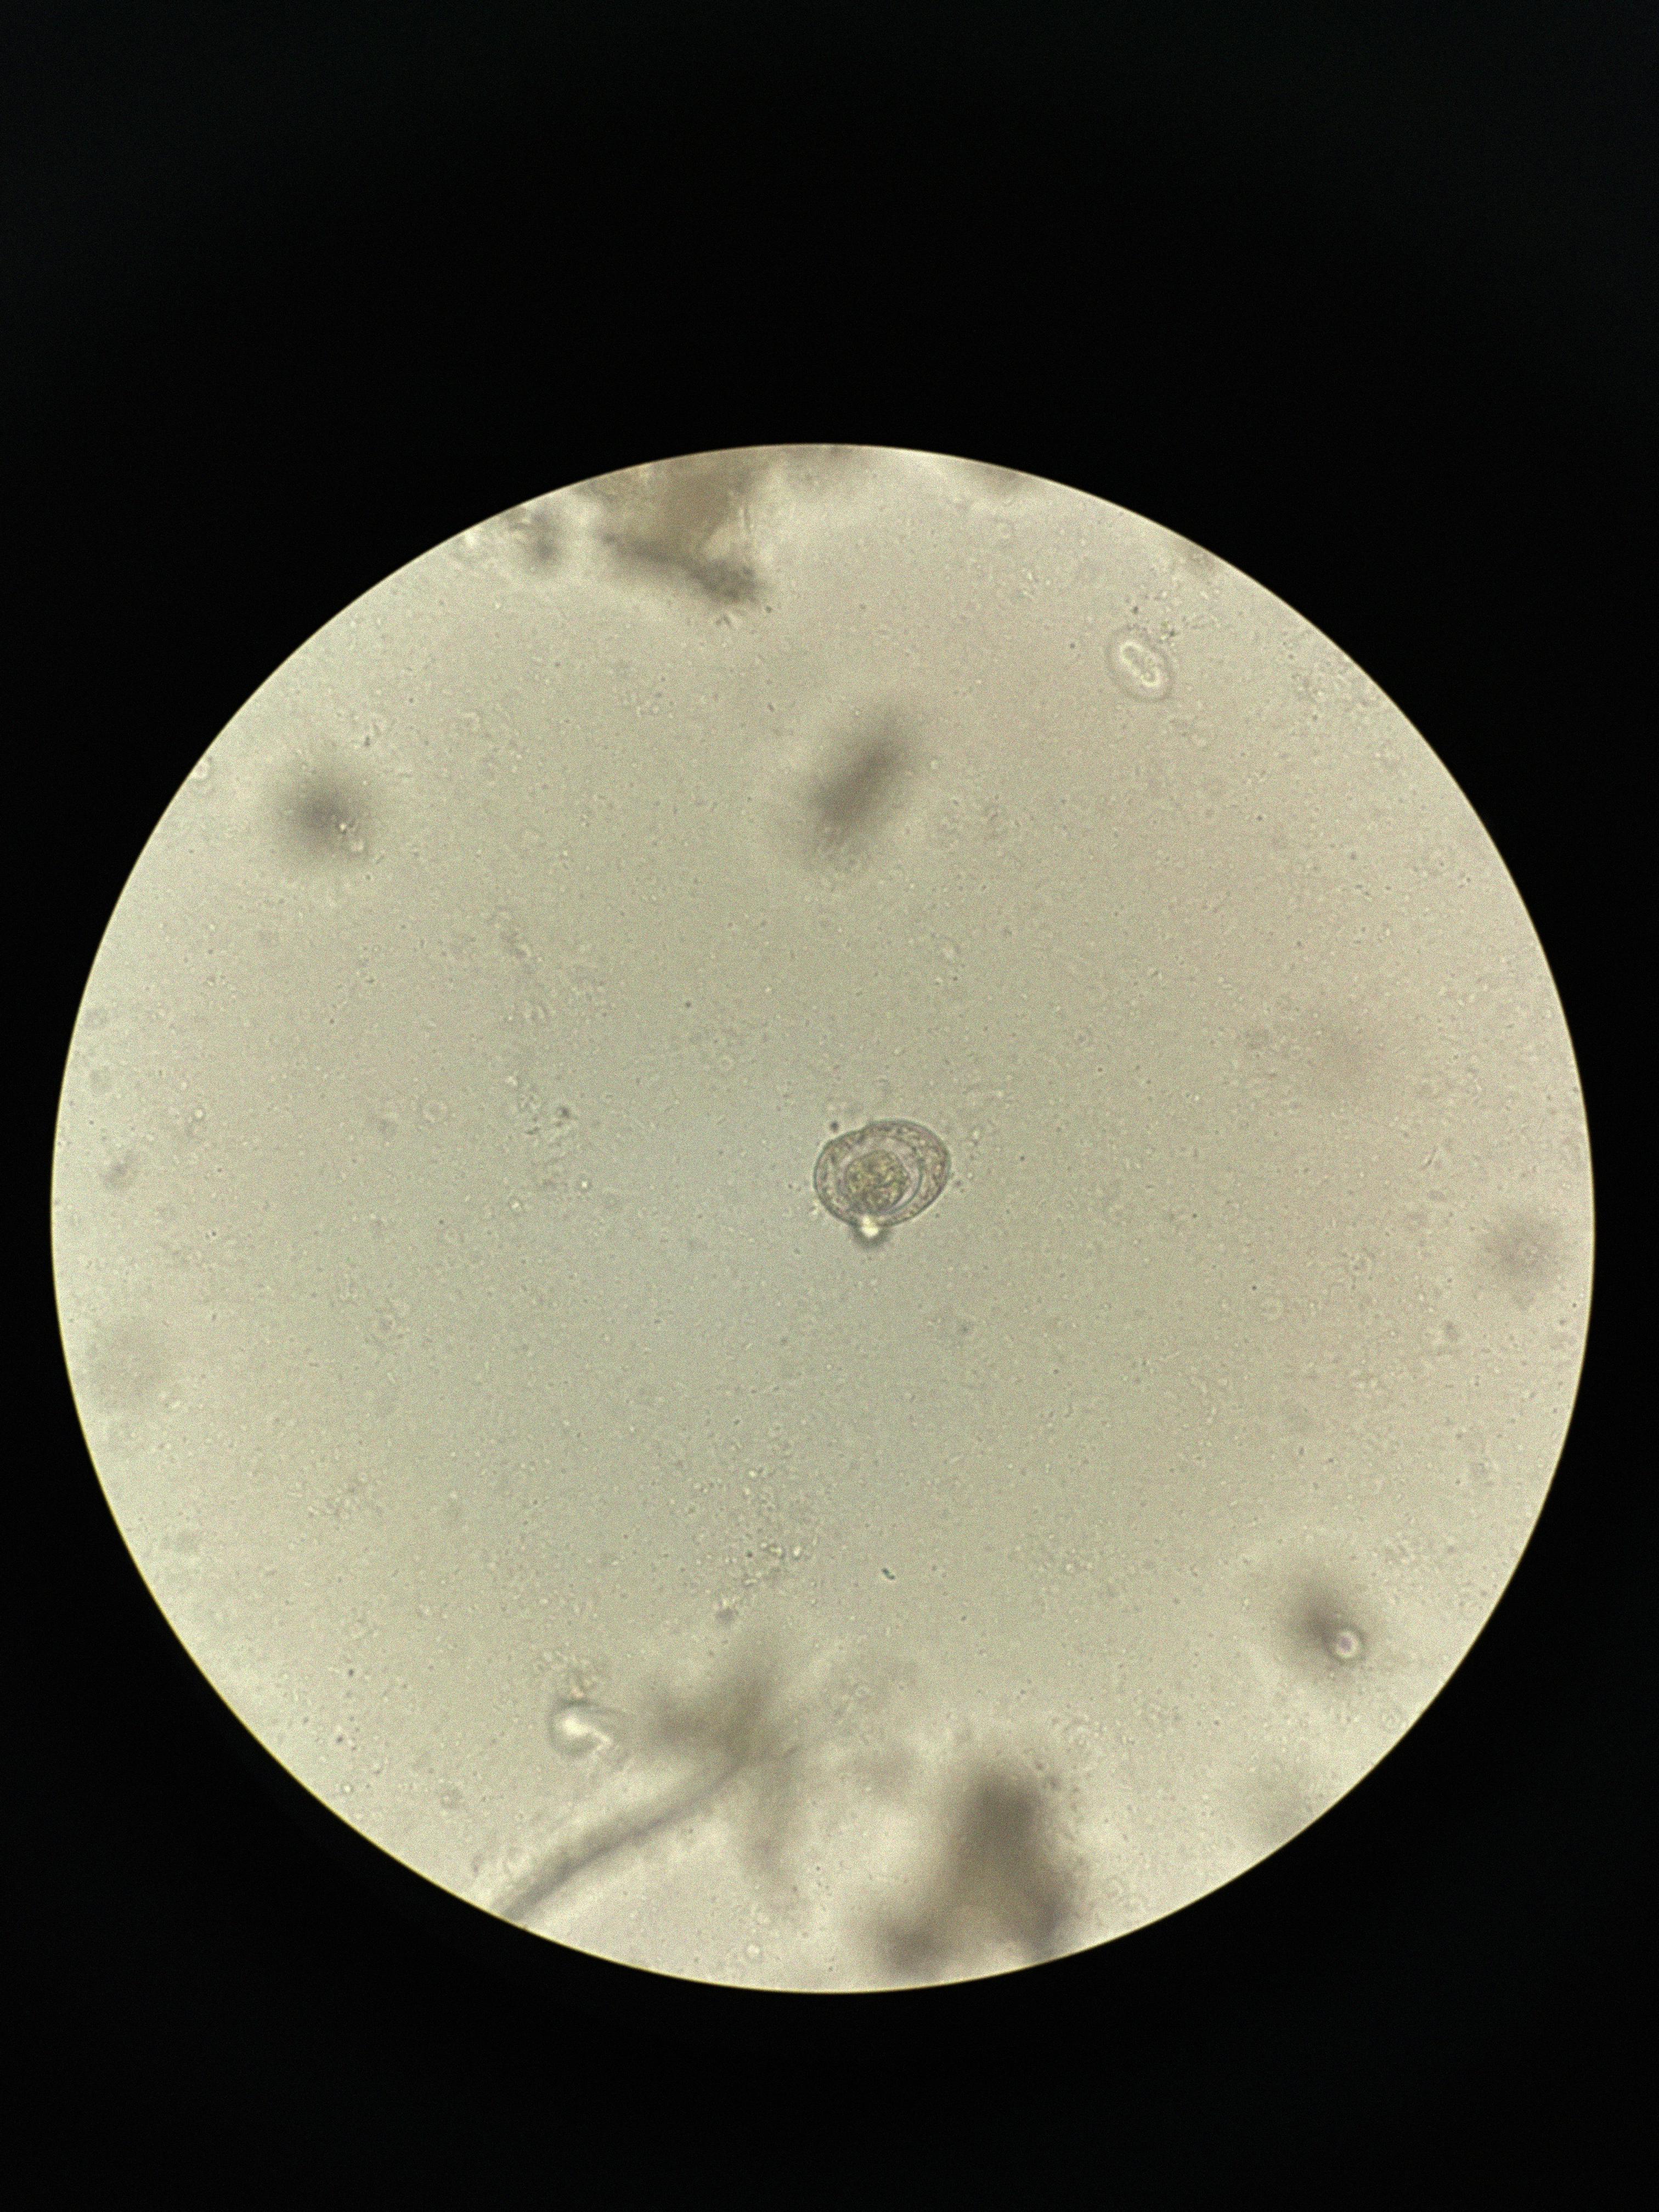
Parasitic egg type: Hymenolepis nana